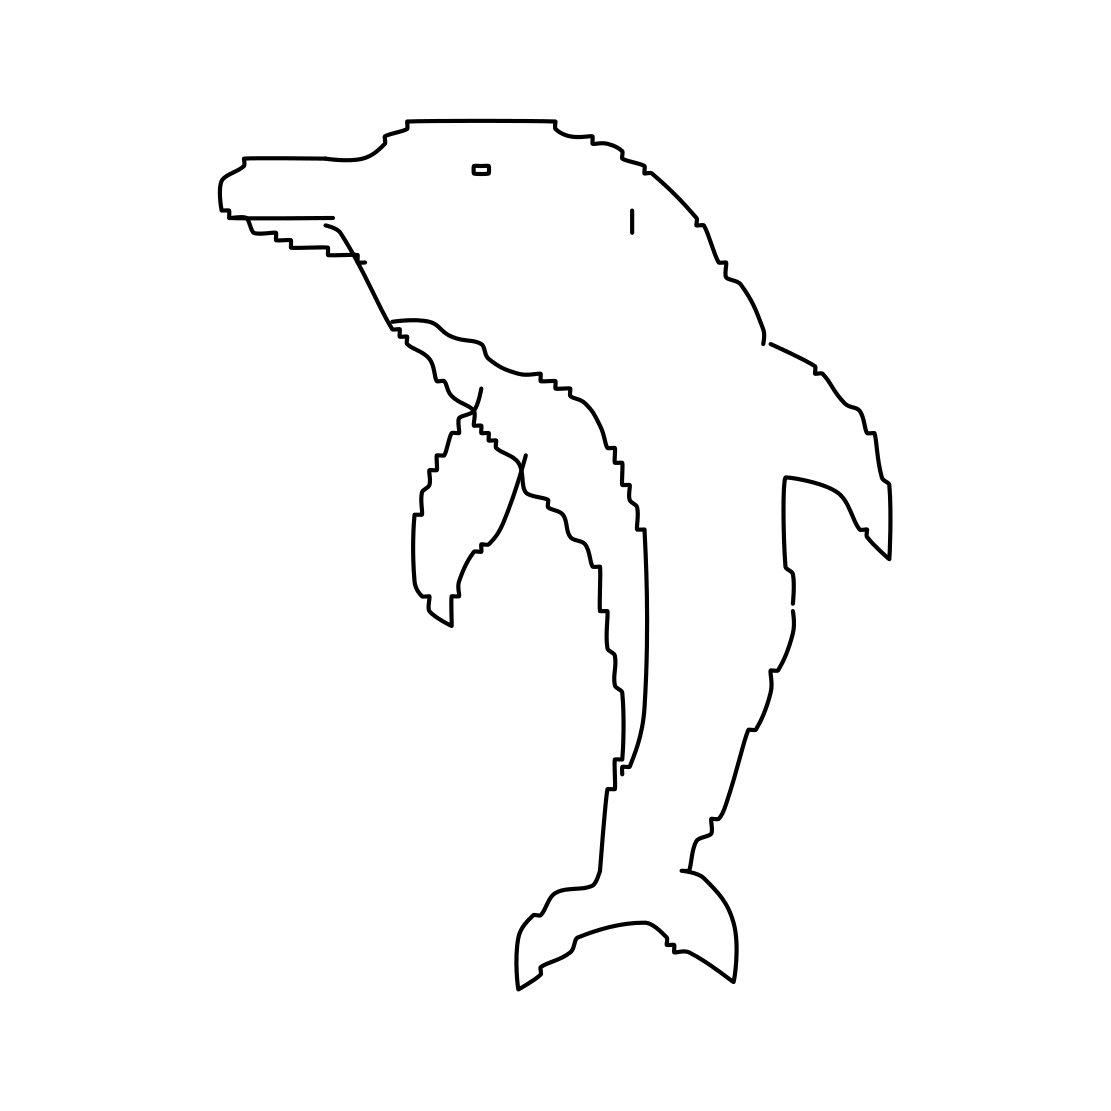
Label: dolphin